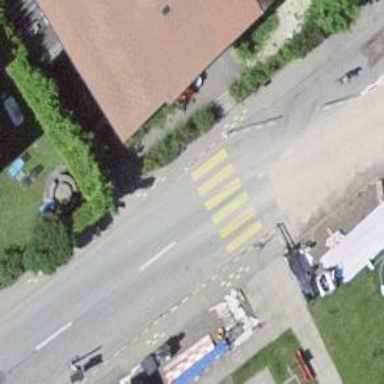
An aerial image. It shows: Uncontrolled crossing on the road.